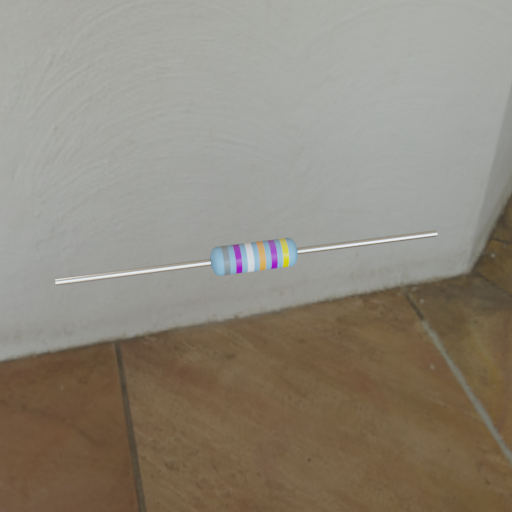
Resistor colour bands (in order): gray, violet, white, orange, violet, yellow